Question: I'm testing this code that I found somewhere on the web. I also tried code that I found in <URL> answer, but nothing seems to be working as I want it to. Here is my javascript:
'''
function fileUpload(url, fileData, fileName)
{
var fileSize = fileData.length,
boundary = "---------------------------7da24f2e50046",
xhr = new XMLHttpRequest();
xhr.open("POST", url, true);
// simulate a file MIME POST request.
xhr.setRequestHeader("Content-Type", "multipart/form-data, boundary="+boundary);
xhr.setRequestHeader("Content-Length", fileSize);
var body = "--" + boundary + "
";
body += "Content-Disposition: form-data; name='file'; filename='" + fileName + "'
";
body += "Content-Type: application/octet-stream
";
body += fileData + "
";
body += "--" + boundary + "--";
alert(body);
xhr.onreadystatechange = function ()
{
if (xhr.readyState == 4 && xhr.status == 200)
{
alert(xhr.responseText);
}
}
xhr.send(body);
return true;
}
function send()
{
fileUpload("receive.php", "abcdefg", "foo.txt");
}
'''
And this is my "receive.php" file:
'''
<html>
<head>
</head>
<body>
<?php
foreach ($_POST as $var => $value) echo "$var = $value<br>n";
?>
</body>
</html>
'''
I'm getting the "receive.php" HTML back but without anything being 'echo'ed. But if I actually send a file from an HTML form it 'echo's the file name.
I'm also trying to use Fiddler2 to intercept some real file uploads to see what the POST message is, but I can't seem to find the file content anywhere in the message. I figured the file's content might be encoded somehow so I tried sending a pretty large file, about 2MB, to see if I can find some big chunk of data anywhere in the message being sent, but I didn't. I just see the header and the file name.
Am I missing something?
I really feel I'm missing something obvious. Here is a screenshot of Fiddler2 when I upload a real file:

The content length is the size of the string at the bottom, which doesn't include the file's content but just the file name. The function I'm using and every javascript code that does what I'm trying to do set the content length to a string that includes the file's content and the boundary and other information as you can see in my code above. So my function is creating a POST message that has a different structure that the POST message that Fiddler is showing me.
And where in the world is the file content. Another weird thing is that when I send a 2MB size file from IE, the page navigates to the page that receives the file almost instantaneously, as if nothing is being really sent. I'm very confused.
I messed up. There was something wrong with the FORM I was using to test uploads. I'm using another form and now I can see the file contents in Fiddler. I think is probably because I was missing the "enctype='multipart/form-data'" So now I can see why is my javascript not working. I'll let you know when I find a solution.
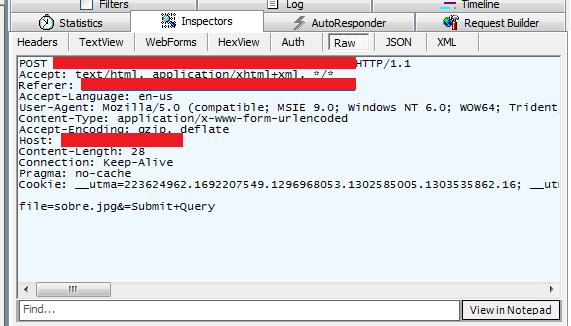
Answer: This worked:
'''
function SendFile(url, fileName, fileContent)
{
xhr = new XMLHttpRequest();
xhr.open("POST", url, true);
var boundary = '---------------------------7da24f2e50046';
xhr.setRequestHeader("Content-Type", "multipart/form-data; boundary=" + boundary);
var body = "" +
'--' + boundary + '
' +
'Content-Disposition: form-data; name="file[]"; filename="' + fileName + '"' + '
' +
'Content-Type: text/plain' + '
' +
'' + '
' +
fileContent + '
' +
'--' + boundary + '--' +
'';
xhr.onreadystatechange = function ()
{
if (xhr.readyState == 4 && xhr.status == 200)
{
alert(xhr.responseText);
}
}
xhr.send(body);
return true;
}
'''